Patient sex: M
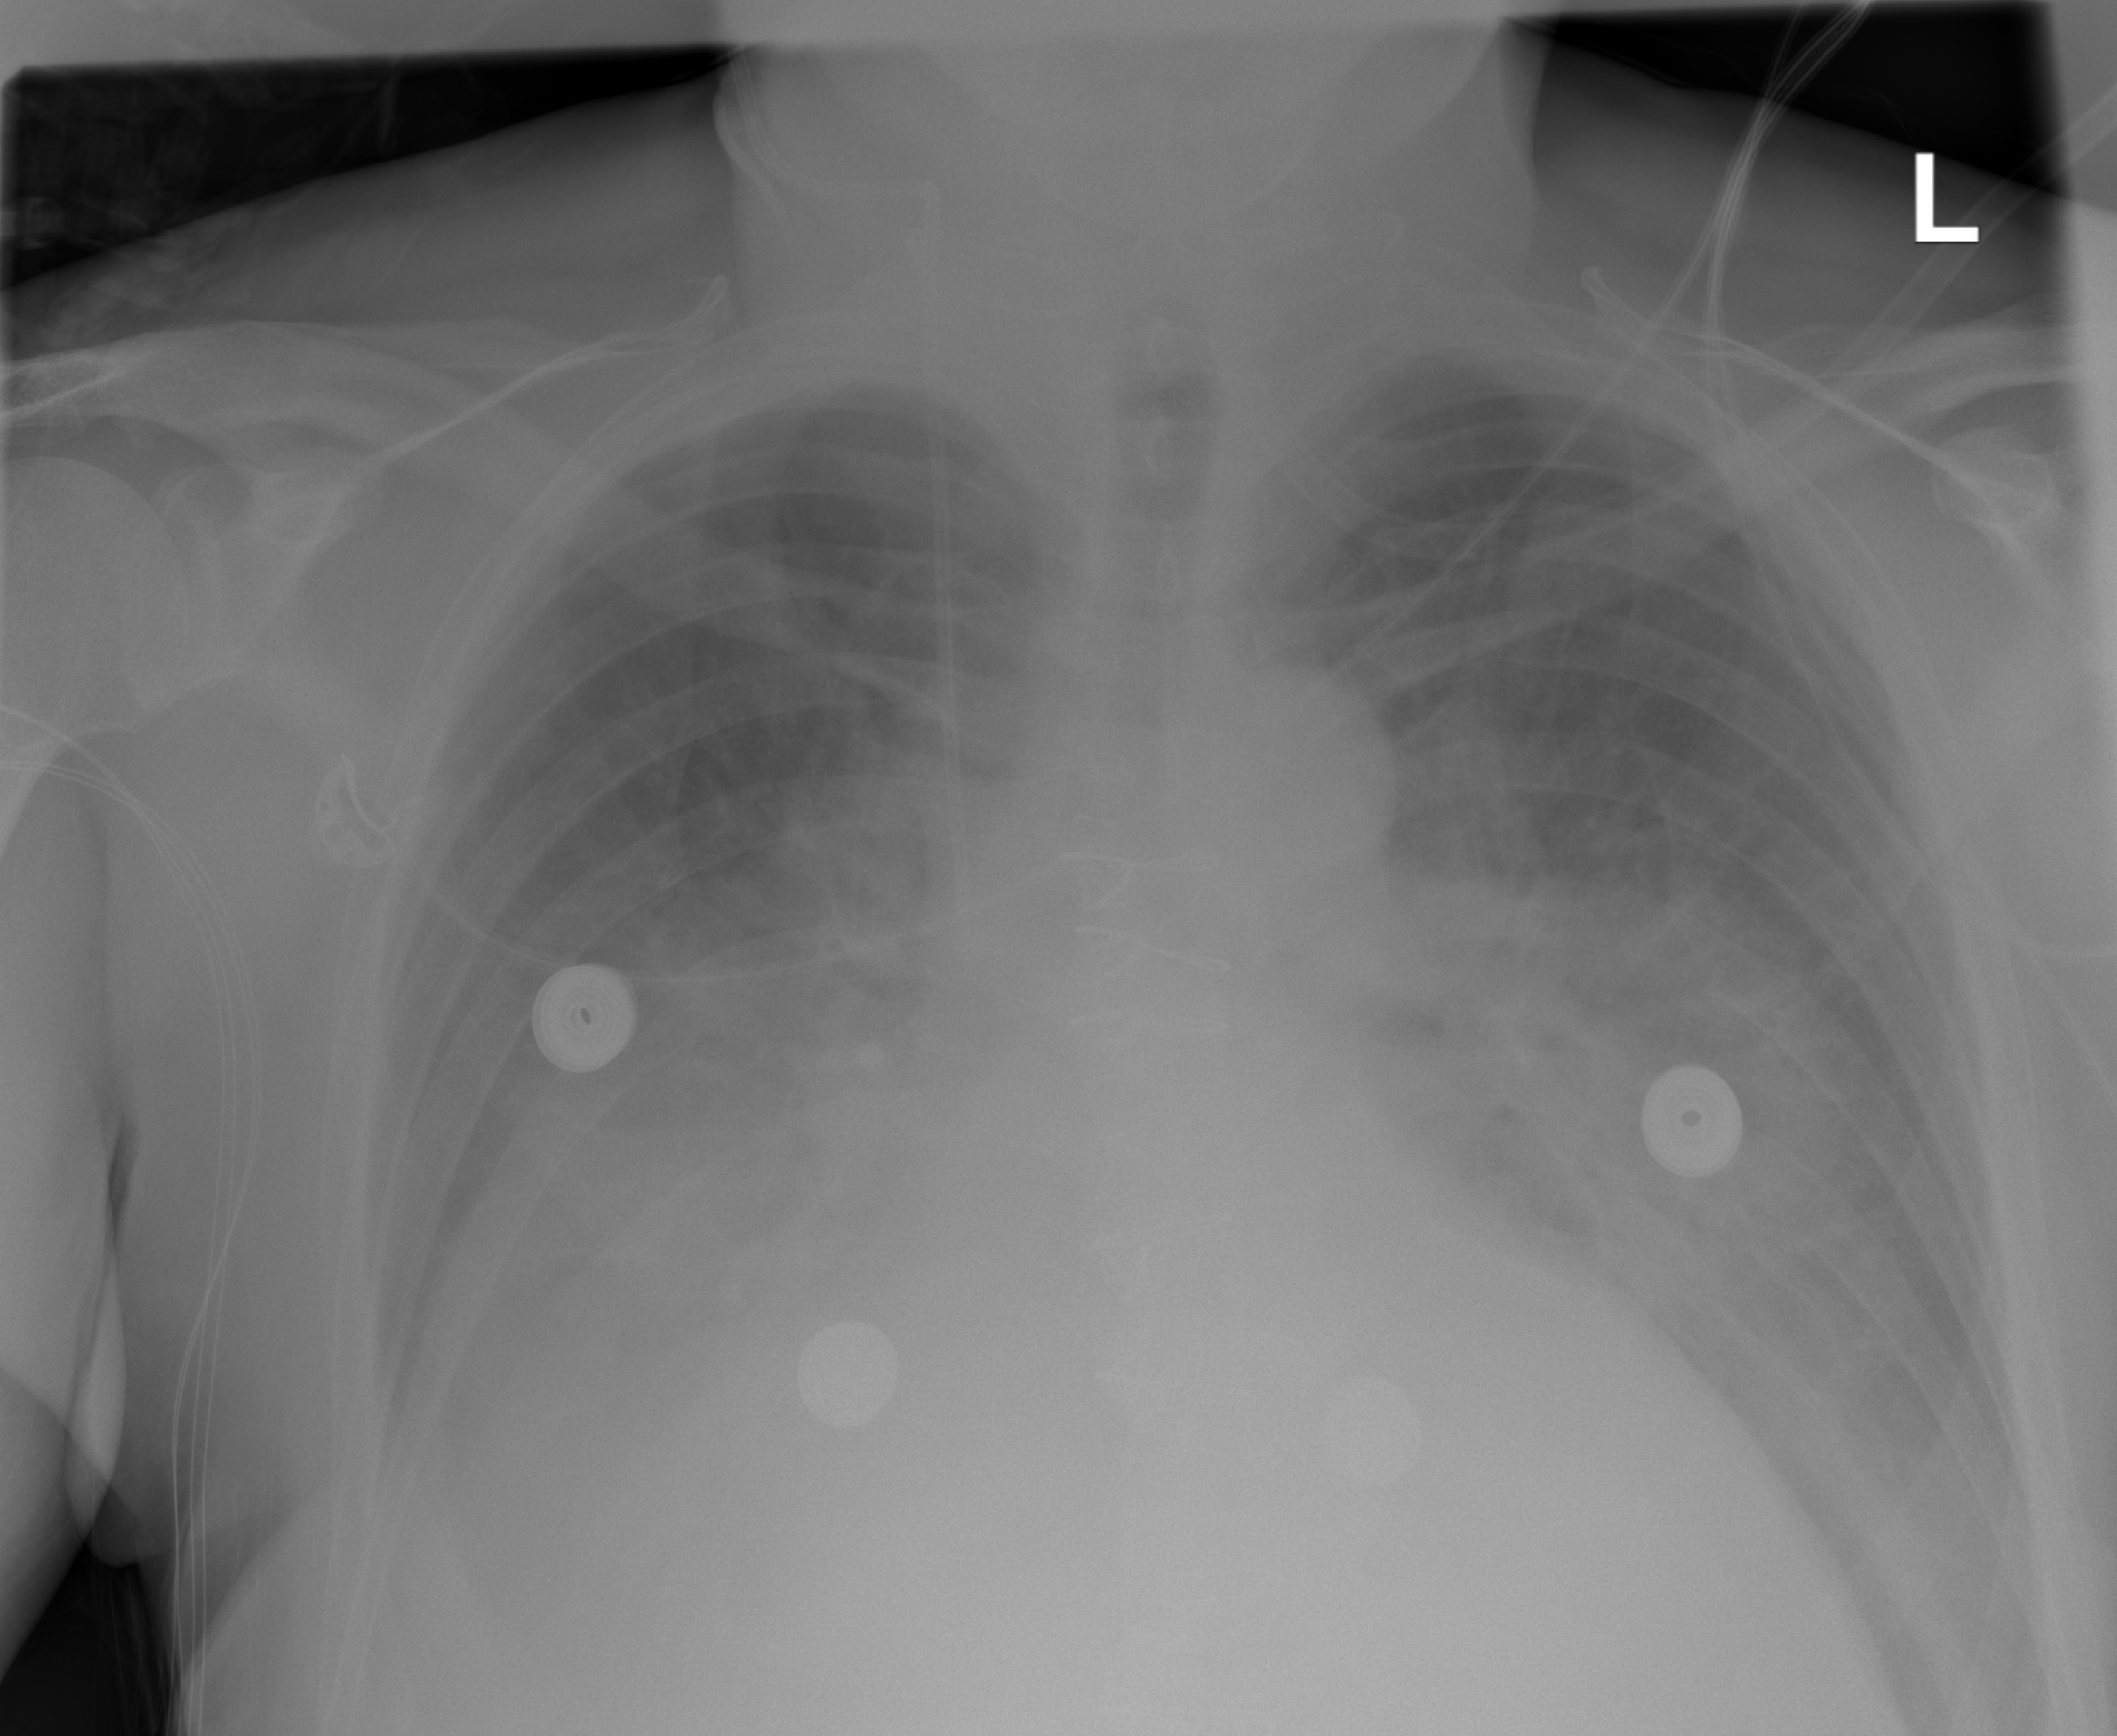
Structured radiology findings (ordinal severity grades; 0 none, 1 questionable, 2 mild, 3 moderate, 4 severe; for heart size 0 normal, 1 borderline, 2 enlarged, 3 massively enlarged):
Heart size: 2
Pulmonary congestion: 0
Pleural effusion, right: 0
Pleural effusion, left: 0
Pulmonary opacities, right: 0
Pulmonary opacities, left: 0
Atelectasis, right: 2
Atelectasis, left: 2